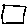
Label: square